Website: apple-inc
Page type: account-selection
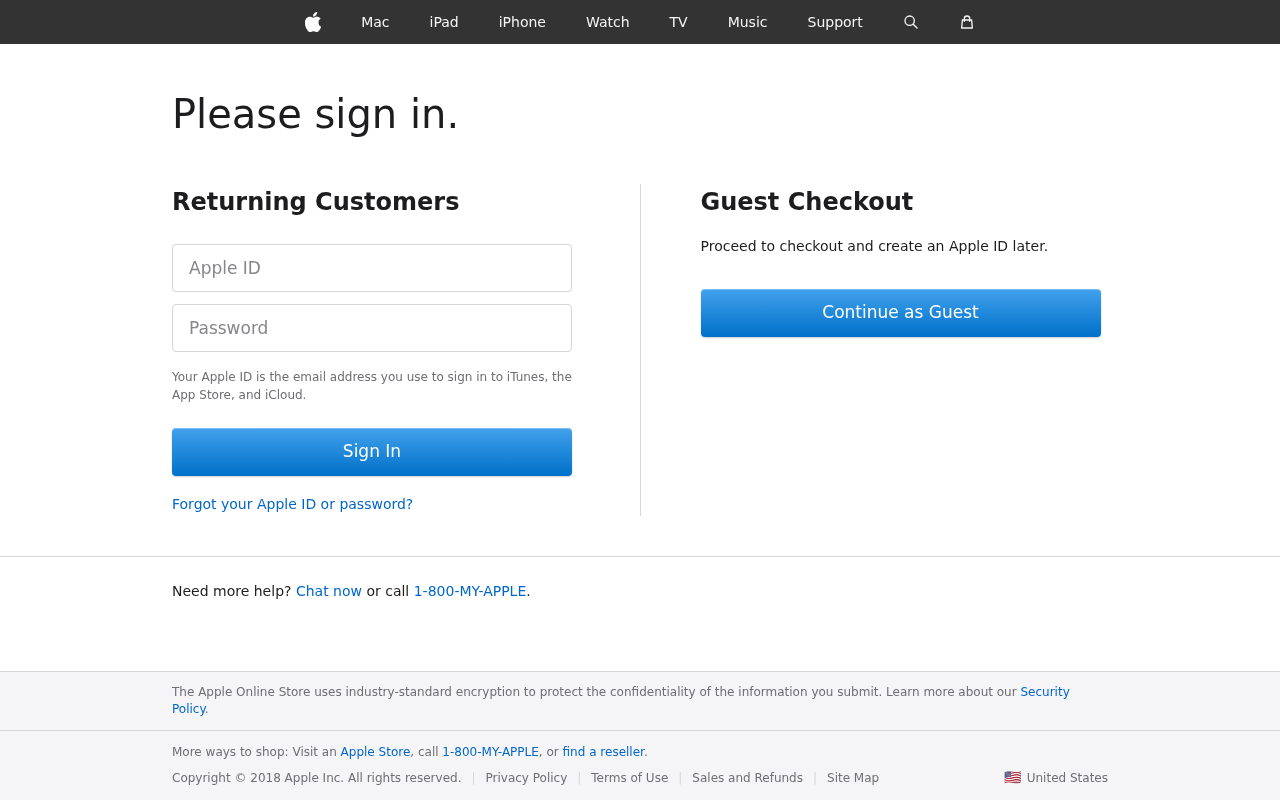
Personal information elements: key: PII_LOGIN_USERNAME
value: laurie.griffin